Interaction volume radius: 10 \u00c5
Interaction volume height: 30 \u00c5
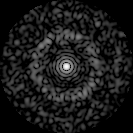
Disorder parameter: 0.8402